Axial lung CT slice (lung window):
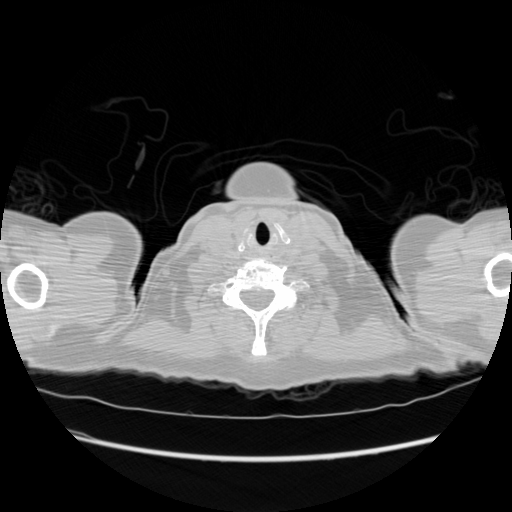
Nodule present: no